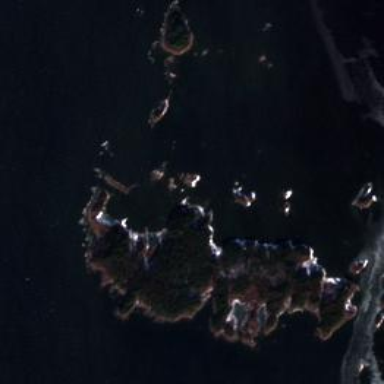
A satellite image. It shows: Image showing island.